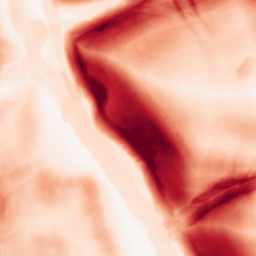
Category: morphological
Decomposition family: morphological_square
Decomposition parameters: operation: gradient
size: 15
Upsampling method: linear_exact
Upsampling parameters: scale: 2
Upsampling scale: 2